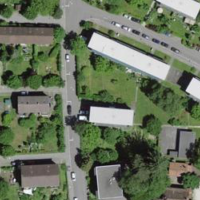
EUNIS habitat code: 54
Species observed at this site:
Ilex aquifolium